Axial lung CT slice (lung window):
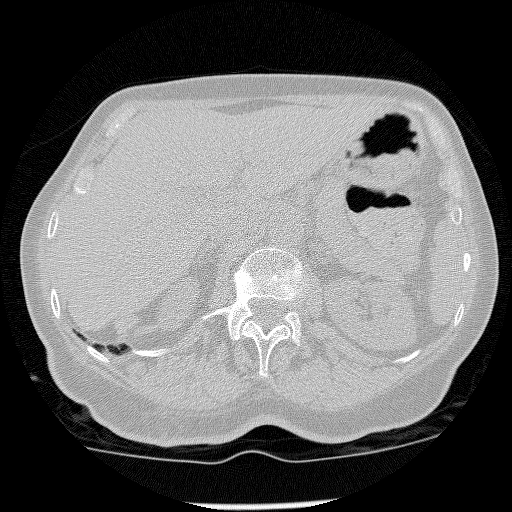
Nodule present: no